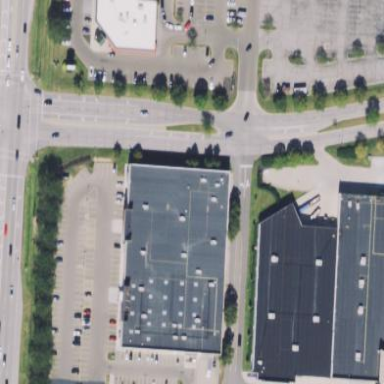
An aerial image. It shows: Retail building.